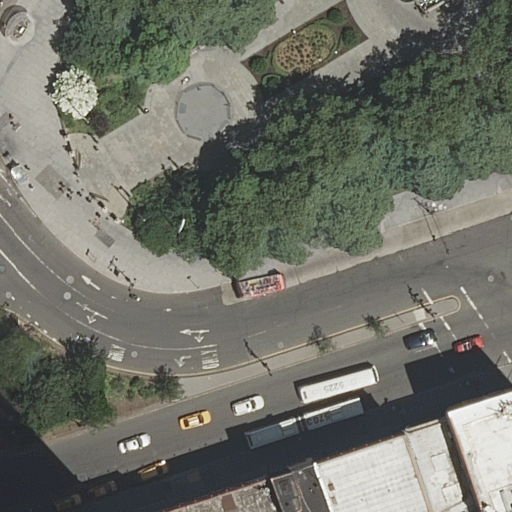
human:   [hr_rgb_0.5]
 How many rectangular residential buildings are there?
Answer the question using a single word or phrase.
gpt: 0

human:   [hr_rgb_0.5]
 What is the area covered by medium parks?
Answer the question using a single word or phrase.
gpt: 345m2

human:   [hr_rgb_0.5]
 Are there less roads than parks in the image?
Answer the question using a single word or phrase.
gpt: no

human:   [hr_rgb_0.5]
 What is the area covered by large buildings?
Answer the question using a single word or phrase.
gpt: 644m2

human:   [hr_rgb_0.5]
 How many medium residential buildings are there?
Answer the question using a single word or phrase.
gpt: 0

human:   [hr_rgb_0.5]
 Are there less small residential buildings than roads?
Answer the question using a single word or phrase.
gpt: yes

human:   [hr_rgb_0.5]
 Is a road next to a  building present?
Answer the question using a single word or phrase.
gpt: yes

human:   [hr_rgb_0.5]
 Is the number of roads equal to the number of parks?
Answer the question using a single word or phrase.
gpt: no

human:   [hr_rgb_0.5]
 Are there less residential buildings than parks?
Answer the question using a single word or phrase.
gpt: yes

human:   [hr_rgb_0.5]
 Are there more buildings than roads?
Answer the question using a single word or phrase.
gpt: no

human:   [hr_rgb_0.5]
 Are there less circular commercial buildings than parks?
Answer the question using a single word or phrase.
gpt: yes

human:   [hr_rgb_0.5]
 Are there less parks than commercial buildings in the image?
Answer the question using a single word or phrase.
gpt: no

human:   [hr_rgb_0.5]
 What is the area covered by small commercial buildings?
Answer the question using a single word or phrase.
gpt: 0m2

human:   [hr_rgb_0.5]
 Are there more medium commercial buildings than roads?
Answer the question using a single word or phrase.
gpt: no

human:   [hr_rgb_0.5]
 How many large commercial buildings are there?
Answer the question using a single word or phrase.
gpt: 0

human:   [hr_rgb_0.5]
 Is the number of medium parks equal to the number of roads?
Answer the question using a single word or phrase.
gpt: no

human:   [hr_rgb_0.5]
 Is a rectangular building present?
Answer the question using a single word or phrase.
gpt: yes

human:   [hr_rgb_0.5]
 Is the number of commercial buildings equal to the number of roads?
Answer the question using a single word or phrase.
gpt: no

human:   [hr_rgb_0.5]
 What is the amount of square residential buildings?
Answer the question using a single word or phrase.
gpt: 0

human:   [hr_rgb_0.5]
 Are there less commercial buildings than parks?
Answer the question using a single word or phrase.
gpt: yes

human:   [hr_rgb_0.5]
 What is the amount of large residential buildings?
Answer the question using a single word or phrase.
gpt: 0

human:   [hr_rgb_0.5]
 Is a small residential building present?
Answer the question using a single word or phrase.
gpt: no

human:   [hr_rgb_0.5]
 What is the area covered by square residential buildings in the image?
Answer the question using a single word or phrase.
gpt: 0m2

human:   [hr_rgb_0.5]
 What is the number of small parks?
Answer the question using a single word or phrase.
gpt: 0

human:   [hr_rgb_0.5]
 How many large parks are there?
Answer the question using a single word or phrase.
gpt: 0

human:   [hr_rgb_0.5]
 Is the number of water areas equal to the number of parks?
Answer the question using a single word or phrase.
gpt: no

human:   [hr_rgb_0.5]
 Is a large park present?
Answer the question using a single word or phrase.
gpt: no

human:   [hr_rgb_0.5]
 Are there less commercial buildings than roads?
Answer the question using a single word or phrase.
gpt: yes

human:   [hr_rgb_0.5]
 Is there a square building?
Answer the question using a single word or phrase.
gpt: no

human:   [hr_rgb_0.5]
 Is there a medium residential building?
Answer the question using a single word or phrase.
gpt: no

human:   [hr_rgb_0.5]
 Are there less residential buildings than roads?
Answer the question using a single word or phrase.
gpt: yes

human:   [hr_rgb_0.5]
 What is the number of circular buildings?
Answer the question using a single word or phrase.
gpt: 0

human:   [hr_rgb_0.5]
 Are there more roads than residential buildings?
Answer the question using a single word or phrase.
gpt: yes

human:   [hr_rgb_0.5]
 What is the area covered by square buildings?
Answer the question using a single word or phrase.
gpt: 0m2

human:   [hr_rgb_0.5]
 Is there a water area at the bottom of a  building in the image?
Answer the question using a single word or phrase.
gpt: no

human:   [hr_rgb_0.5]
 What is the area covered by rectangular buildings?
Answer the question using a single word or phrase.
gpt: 875m2